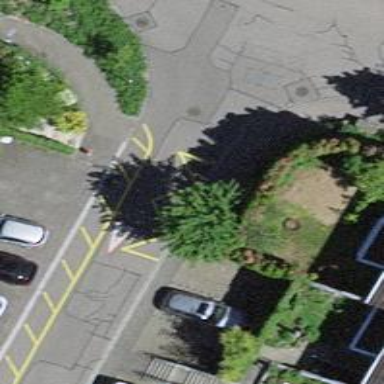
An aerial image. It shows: Platform for public transport on the road.